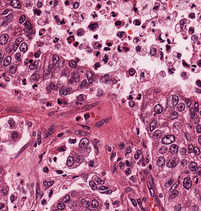
Tumor epithelial tissue: yes
Tumor-associated stroma tissue: yes
Normal tissue: no